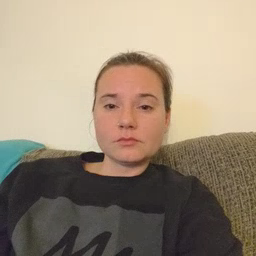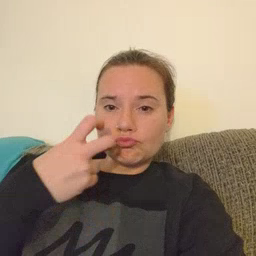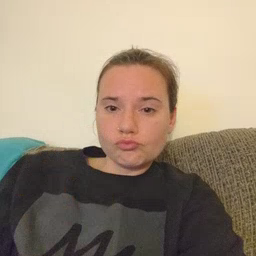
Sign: into